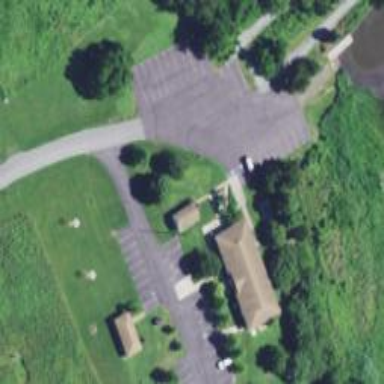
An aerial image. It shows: Parking area.